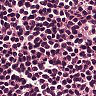
Metastatic tissue present: no